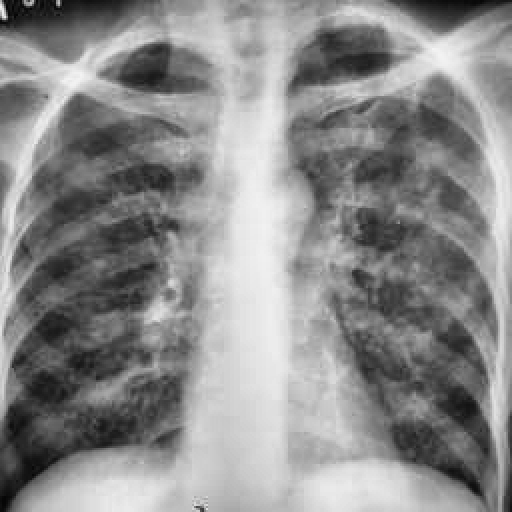
Finding: TUBERCULOSIS